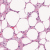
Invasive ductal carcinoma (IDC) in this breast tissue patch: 0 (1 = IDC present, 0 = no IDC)